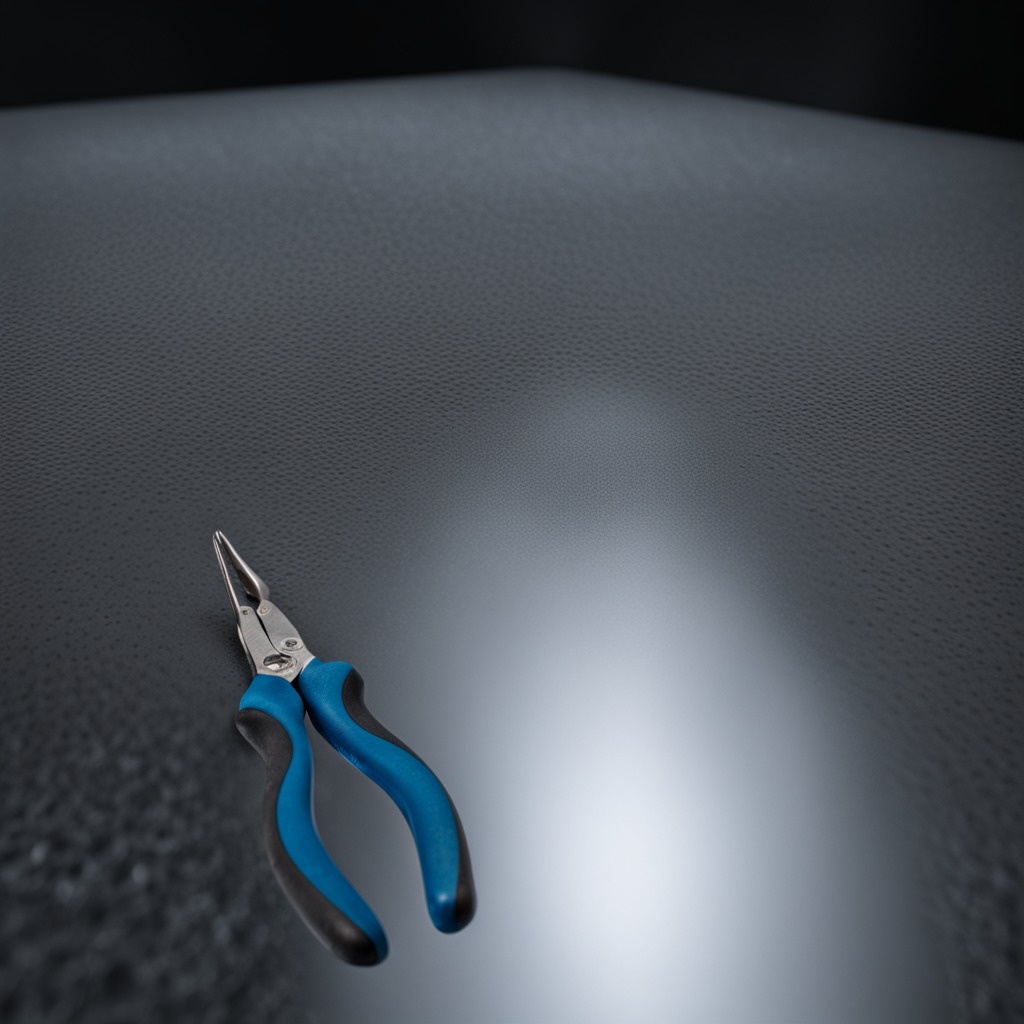
A plier is lying on the granite table.